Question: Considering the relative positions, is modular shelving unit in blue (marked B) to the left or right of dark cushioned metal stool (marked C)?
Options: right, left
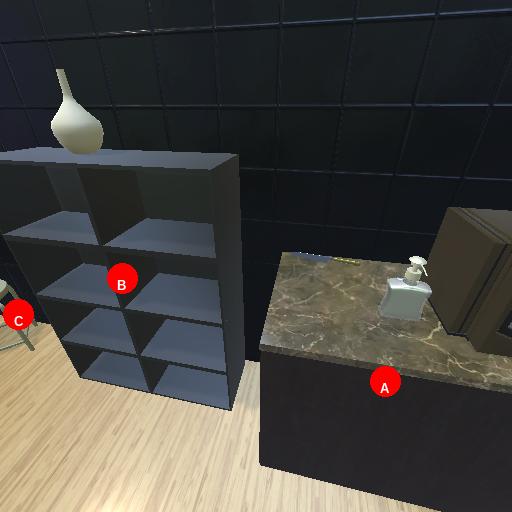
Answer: right